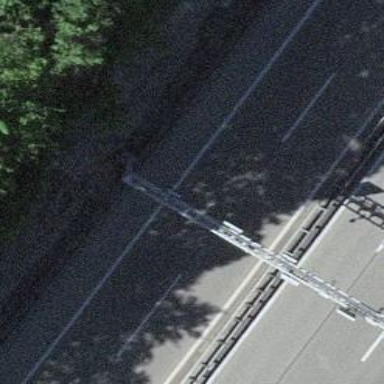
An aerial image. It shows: Gantry structure.